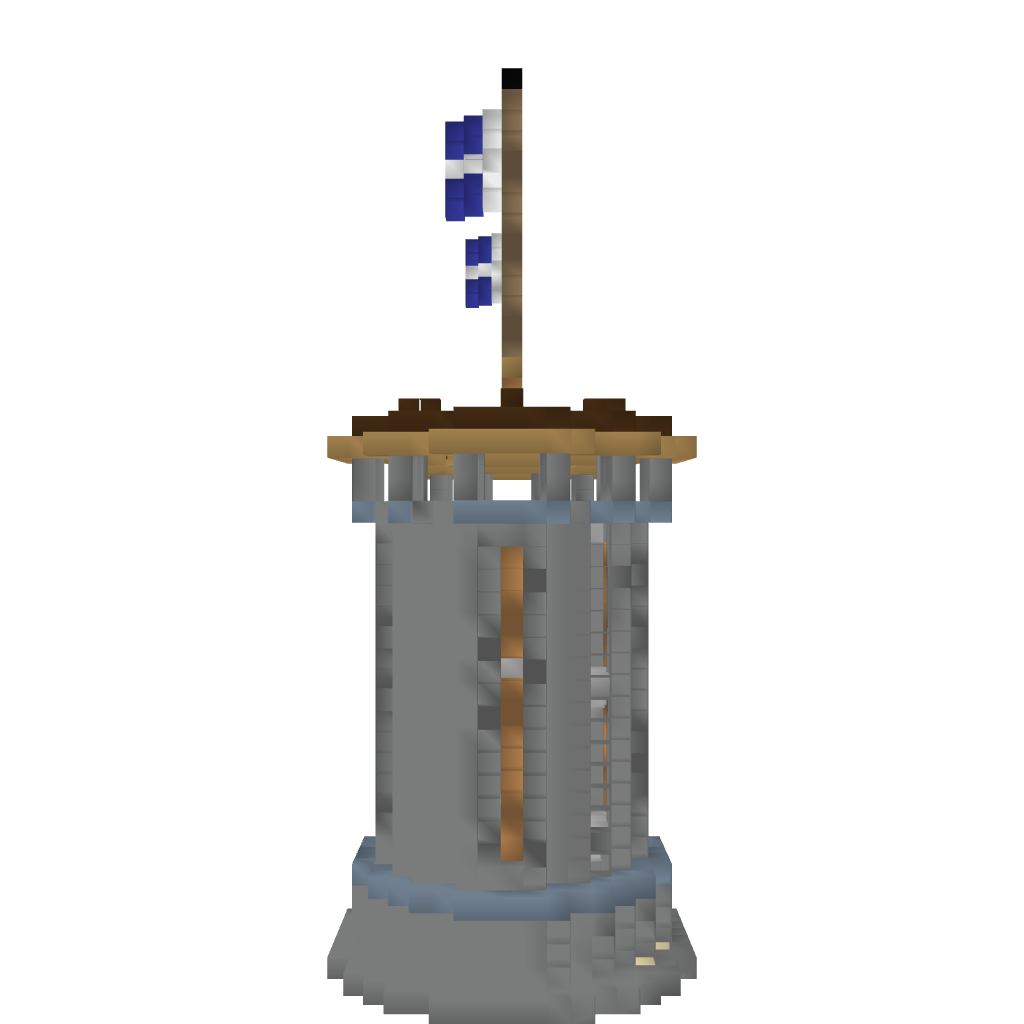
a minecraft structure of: Castle door